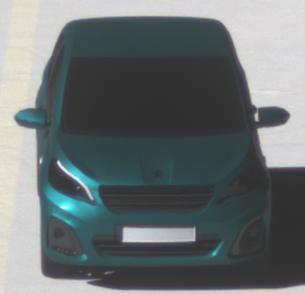
Make: Peugeot
Model: 108 1.0 VTi 68
Detailed model: 108
Model produced from: 2015/03
Model produced until: 2016/10
Doors: 3
Color: blue
Road condition: dry road
Daytime: midday
Contrast: high contrast